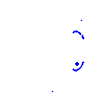
Particle: proton